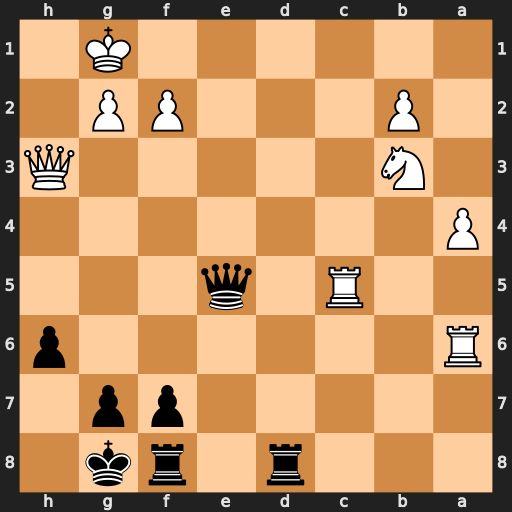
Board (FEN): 3r1rk1/5pp1/R6p/2R1q3/P7/1N5Q/1P3PP1/6K1
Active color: b
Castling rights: -
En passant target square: -
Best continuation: Rd1#